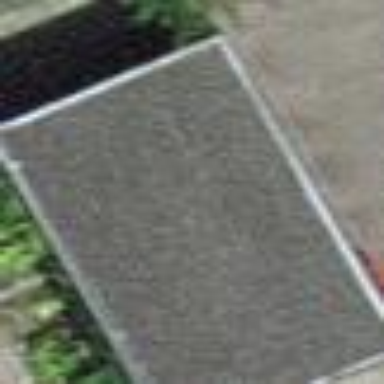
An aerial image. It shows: View of roof of building.